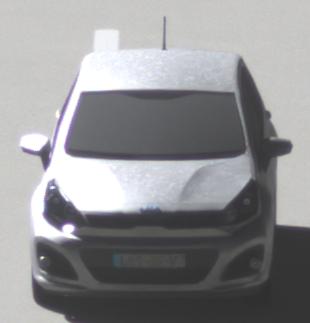
Make: KIA
Model: Rio 1.2
Detailed model: Rio (UB)
Model produced from: 2011/09
Model produced until: 2015/01
Doors: 3
Color: white
Road condition: dry road
Daytime: morning or afternoon
Contrast: high contrast